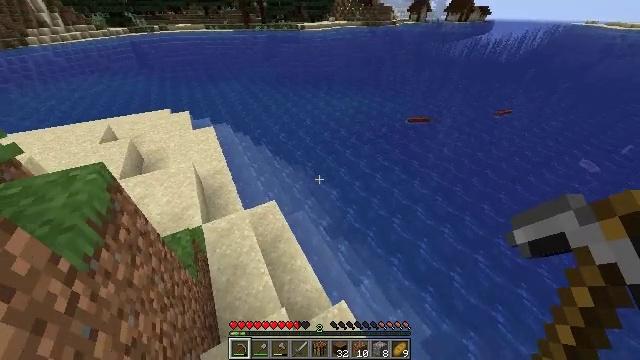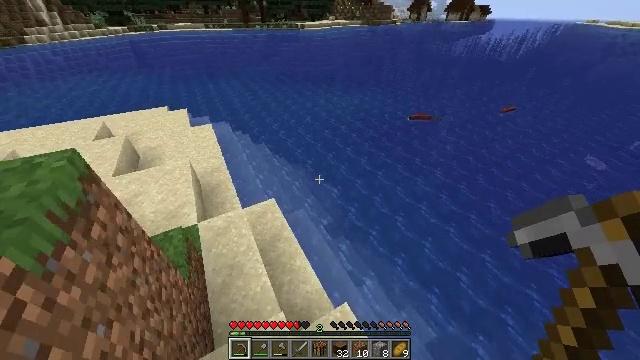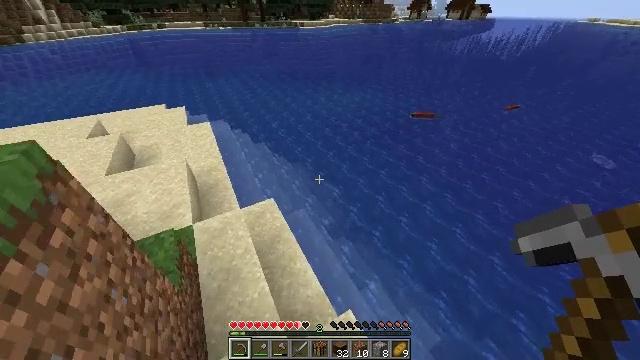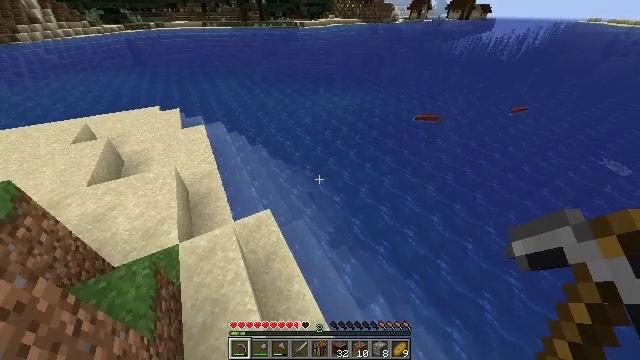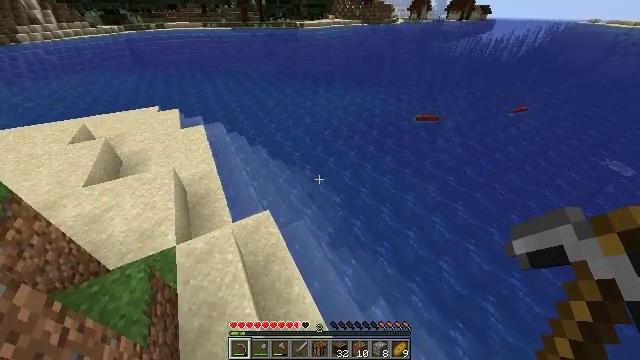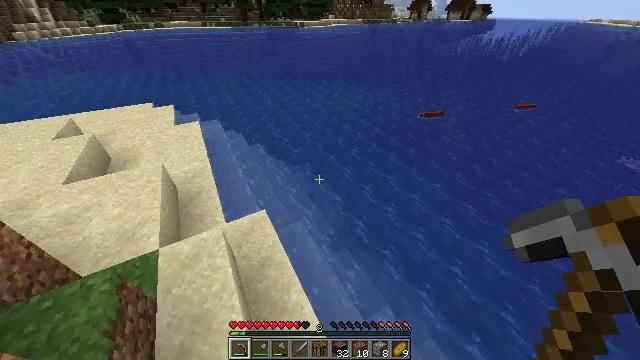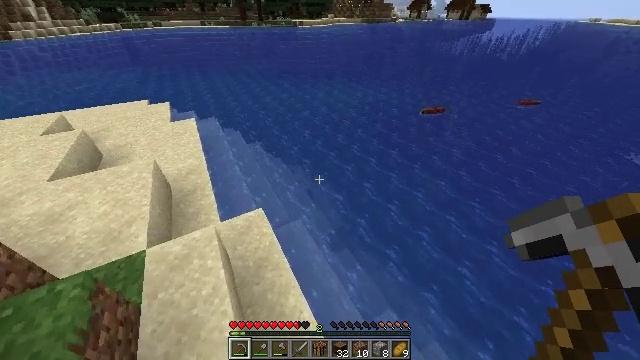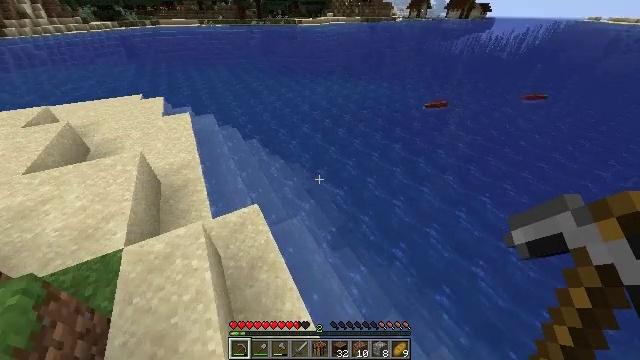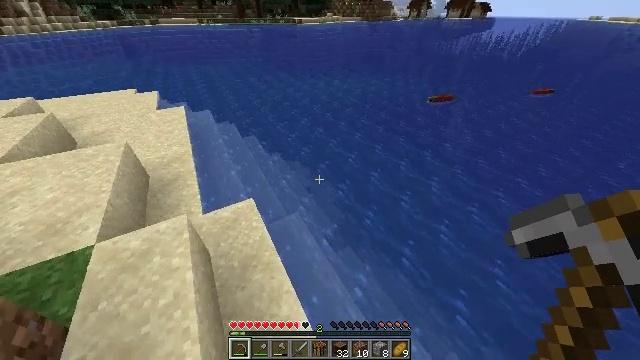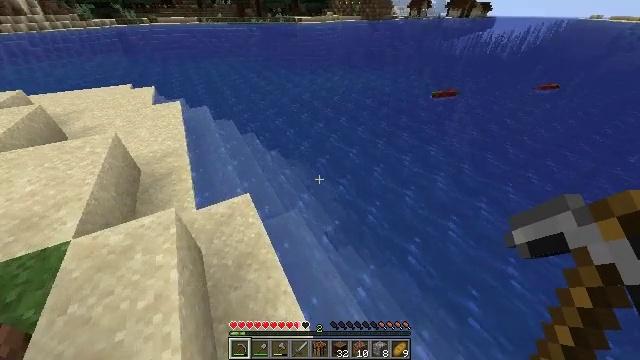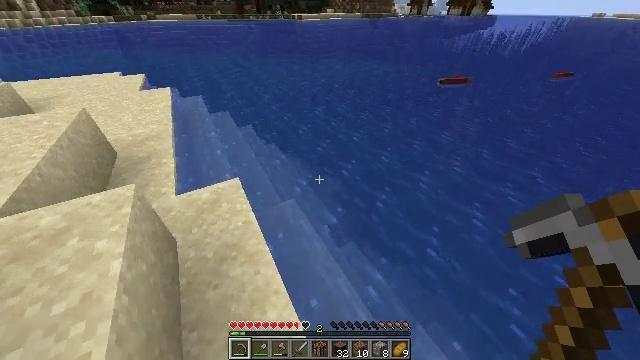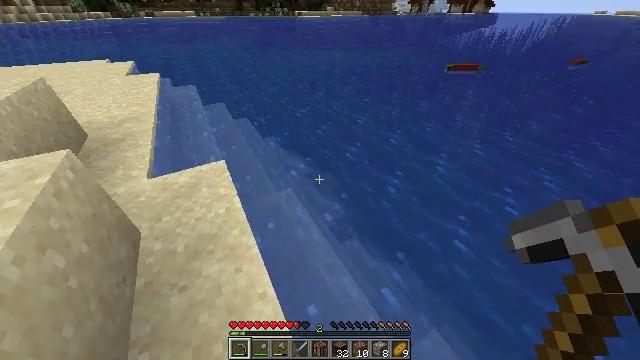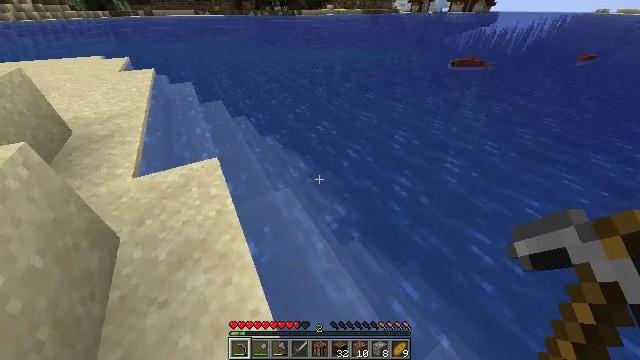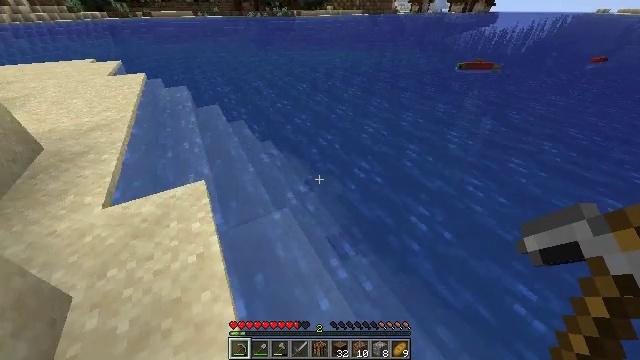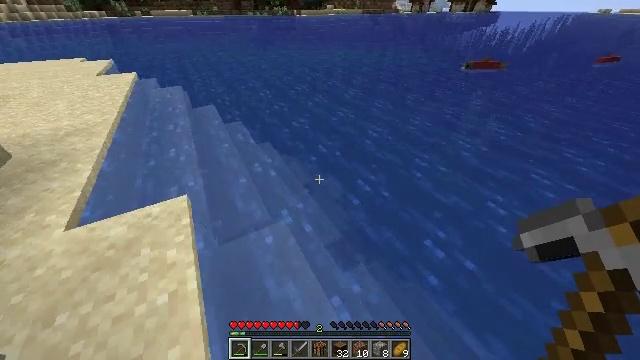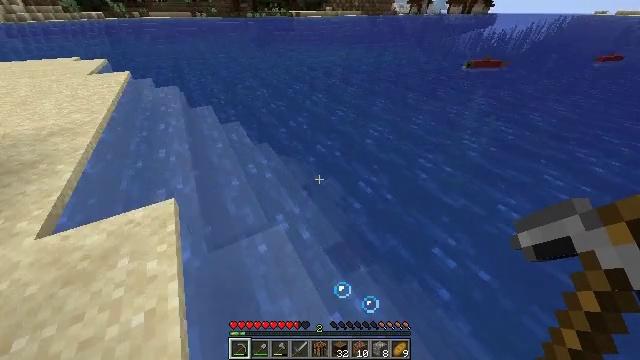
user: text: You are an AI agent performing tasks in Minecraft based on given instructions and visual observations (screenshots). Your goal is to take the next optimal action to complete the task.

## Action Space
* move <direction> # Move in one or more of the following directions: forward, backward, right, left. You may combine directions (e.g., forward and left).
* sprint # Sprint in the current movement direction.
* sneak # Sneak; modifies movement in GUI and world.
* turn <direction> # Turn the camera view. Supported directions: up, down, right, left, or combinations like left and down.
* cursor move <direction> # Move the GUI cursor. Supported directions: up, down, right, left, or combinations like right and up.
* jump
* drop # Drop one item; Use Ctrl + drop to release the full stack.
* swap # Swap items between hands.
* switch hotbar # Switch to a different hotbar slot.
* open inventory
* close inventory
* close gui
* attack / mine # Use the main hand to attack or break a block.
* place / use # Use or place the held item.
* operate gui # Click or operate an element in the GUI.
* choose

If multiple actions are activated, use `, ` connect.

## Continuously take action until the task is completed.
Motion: motion action
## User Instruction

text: Break kelp blocks underwater.
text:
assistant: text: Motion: move forward, sprint
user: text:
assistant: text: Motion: move forward, sprint
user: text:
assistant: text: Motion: move forward, sprint
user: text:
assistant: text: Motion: move forward, sprint
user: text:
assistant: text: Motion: move forward, sprint
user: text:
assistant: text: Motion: move forward, sprint
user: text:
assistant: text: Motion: move forward, sprint
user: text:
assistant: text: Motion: move forward, sprint
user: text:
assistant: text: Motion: move forward, sprint
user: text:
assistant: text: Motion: move forward, sprint
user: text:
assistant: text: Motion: move forward, sprint
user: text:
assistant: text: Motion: move forward, sprint
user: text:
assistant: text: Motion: move forward, sprint
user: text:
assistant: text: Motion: move forward, sprint
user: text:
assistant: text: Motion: move forward, sprint, jump
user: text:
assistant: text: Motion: move forward, sprint, jump
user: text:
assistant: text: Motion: move forward, sprint, jump
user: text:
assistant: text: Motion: move forward, sprint, turn right, jump
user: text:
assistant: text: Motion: move forward, sprint, turn right, jump
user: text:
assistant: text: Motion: move forward, sprint, turn right, jump
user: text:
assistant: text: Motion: move forward, sprint, turn right, jump
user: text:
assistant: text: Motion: move forward, sprint, turn right, jump
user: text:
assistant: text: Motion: move forward, sprint, turn right, jump
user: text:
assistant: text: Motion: move forward, sprint, turn right, jump
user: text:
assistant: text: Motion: move forward, sprint, turn right, jump
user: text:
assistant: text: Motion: move forward, sprint, jump
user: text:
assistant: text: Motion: move forward, sprint, jump
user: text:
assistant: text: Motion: move forward, sprint, jump
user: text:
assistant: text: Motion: move forward, sprint, jump
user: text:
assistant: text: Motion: move forward, sprint